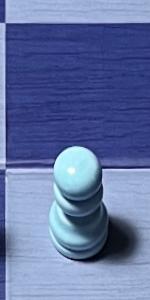
Label: Pawn_White